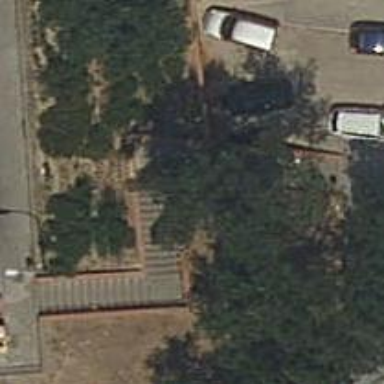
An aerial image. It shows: Road with steps.